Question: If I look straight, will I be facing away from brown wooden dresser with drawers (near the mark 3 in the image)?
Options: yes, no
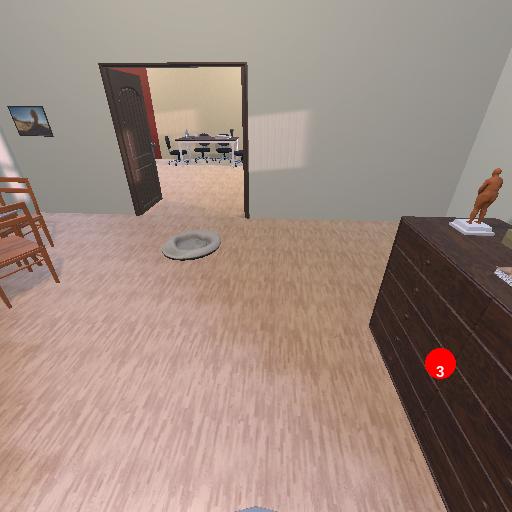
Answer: yes